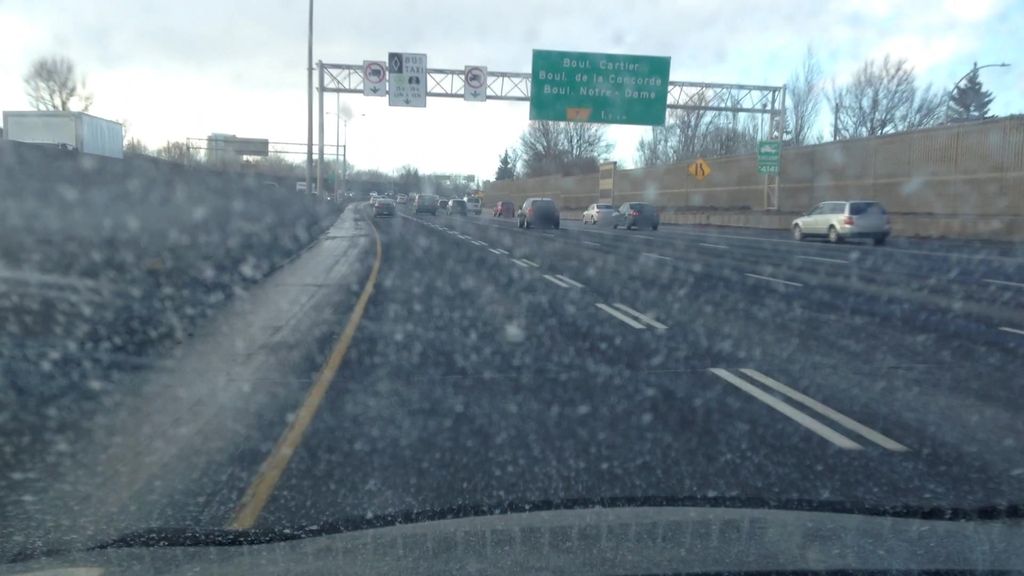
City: montreal